Question: I have written a SQL Server query:
'''
declare @TaxYear VARCHAR(50)
set @TaxYear='13'
declare @BBL VARCHAR(50)
set @BBL=''
declare @Appartment VARCHAR(50)
set @Appartment=''
declare @ResidenceTypeDescription VARCHAR(200)
set @ResidenceTypeDescription=''
declare @SN1 VARCHAR(20)
set @SN1=''
declare @SN2 VARCHAR(20)
set @SN2=''
declare @Status VARCHAR(100)
set @Status='Unassigned'
declare @RowIndex INT
set @RowIndex=1
declare @MaxRows INT
set @MaxRows=25
declare @SortExpression varchar(50)
set @SortExpression='bbl desc'
declare @sql varchar(max)
DECLARE @StartRow INT
DECLARE @EndRow INT
SET @StartRow = @RowIndex
SET @EndRow = ( @StartRow + @MaxRows ) - 1
set @sql= 'SELECT *
FROM ( SELECT * ,
ROW_NUMBER() OVER ( ORDER BY '+@SortExpression +') AS ROW
FROM vwApplicationList
WHERE TaxYear = '+@TaxYear+'
AND Status = '+@Status+'
AND REPLACE(BBL, ''--'', '''') LIKE ''%' + @BBL
+ '%''
AND COALESCE(UnitOrAppartmentNumber, '''') LIKE ''%'
+ @Appartment + '%''
AND COALESCE(ResidenceTypeDescription, '''') LIKE ''%'
+ @ResidenceTypeDescription + '%''
AND ( COALESCE(SN1, '''') LIKE ''%' + @SN1 + '%''
OR COALESCE(SN2, '''') LIKE ''%' + @SN2
+ '%''
)
) AS NumberedUsers
WHERE ROW BETWEEN '+@StartRow+' AND '+@EndRow
exec (@sql)
'''
When I run this query I get an error:

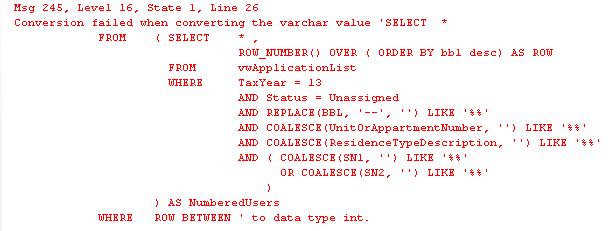
Answer: The problem is at the end of your query where you are trying to concatenate the integer value, you have have convert it to a varchar...
'''
declare @TaxYear VARCHAR(50)
set @TaxYear='13'
declare @BBL VARCHAR(50)
set @BBL=''
declare @Appartment VARCHAR(50)
set @Appartment=''
declare @ResidenceTypeDescription VARCHAR(200)
set @ResidenceTypeDescription=''
declare @SN1 VARCHAR(20)
set @SN1=''
declare @SN2 VARCHAR(20)
set @SN2=''
declare @Status VARCHAR(100)
set @Status='Unassigned'
declare @RowIndex INT
set @RowIndex=1
declare @MaxRows INT
set @MaxRows=25
declare @SortExpression varchar(50)
set @SortExpression='bbl desc'
declare @sql varchar(max)
DECLARE @StartRow INT
DECLARE @EndRow INT
SET @StartRow = @RowIndex
SET @EndRow = ( @StartRow + @MaxRows ) - 1
set @sql=
'SELECT *
FROM ( SELECT * ,
ROW_NUMBER() OVER ( ORDER BY '+@SortExpression +') AS ROW
FROM vwApplicationList
WHERE TaxYear = '+@TaxYear+'
AND Status = '+@Status+'
AND REPLACE(BBL, ''--'', '''') LIKE ''%' + @BBL
+ '%''
AND COALESCE(UnitOrAppartmentNumber, '''') LIKE ''%'
+ @Appartment + '%''
AND COALESCE(ResidenceTypeDescription, '''') LIKE ''%'
+ @ResidenceTypeDescription + '%''
AND ( COALESCE(SN1, '''') LIKE ''%' + @SN1 + '%''
OR COALESCE(SN2, '''') LIKE ''%' + @SN2
+ '%''
)
) AS NumberedUsers
WHERE ROW BETWEEN '+ Convert(varchar,@StartRow)+' AND '+Convert(varchar,@EndRow)
exec (@sql)
'''